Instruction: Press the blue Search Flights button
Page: home
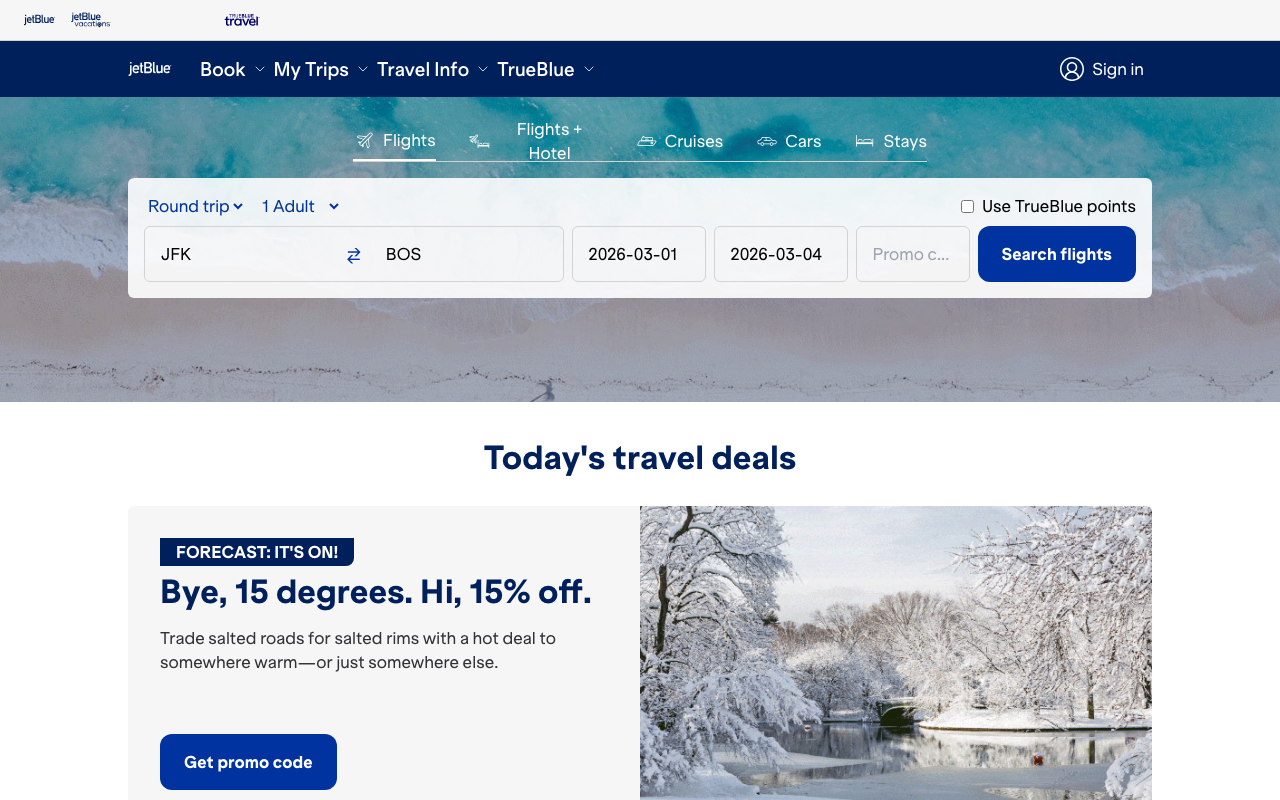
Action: click